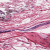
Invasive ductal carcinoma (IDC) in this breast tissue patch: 0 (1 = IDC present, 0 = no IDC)